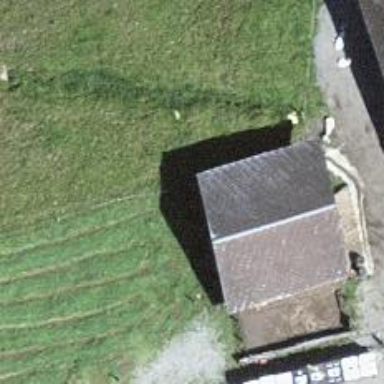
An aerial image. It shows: Farm auxiliary building.